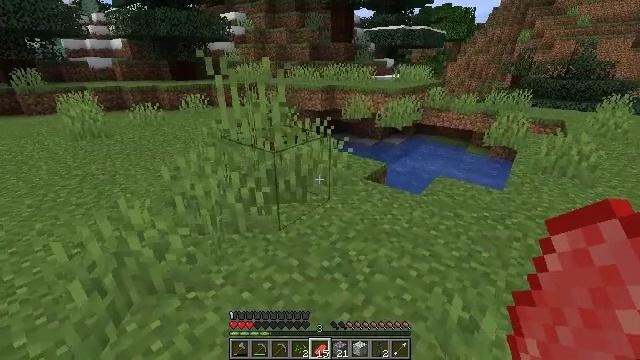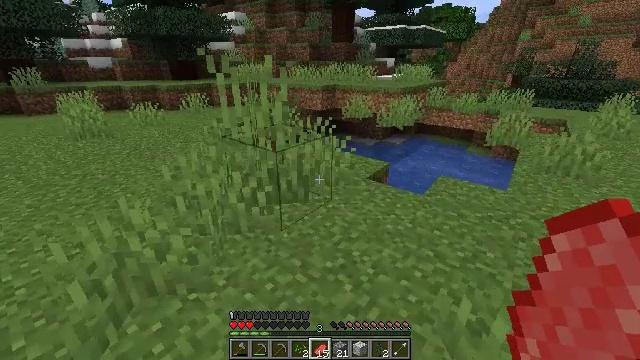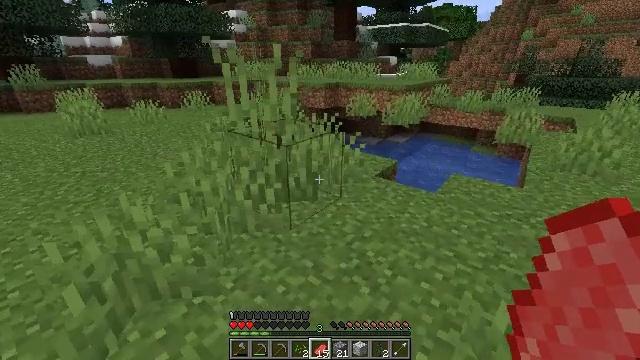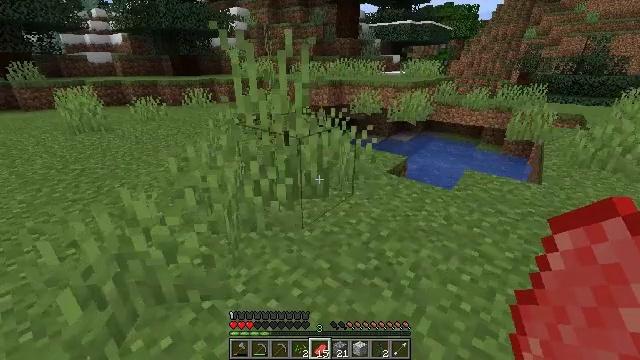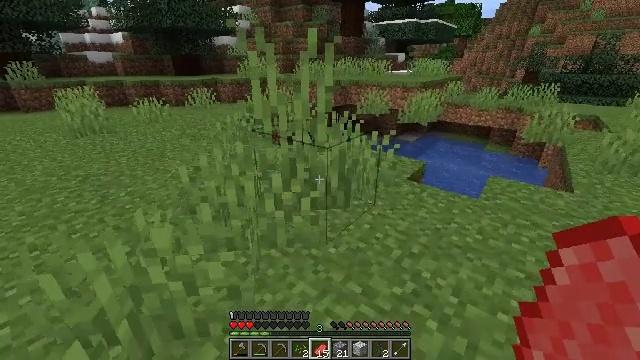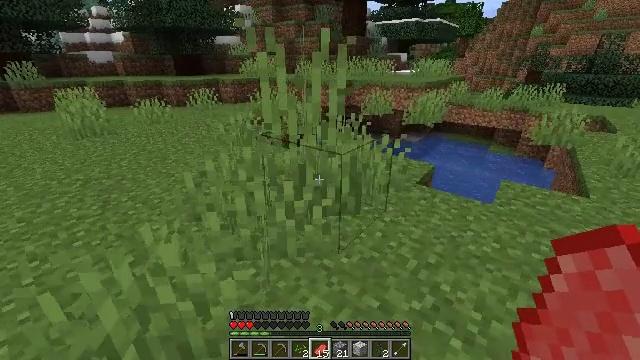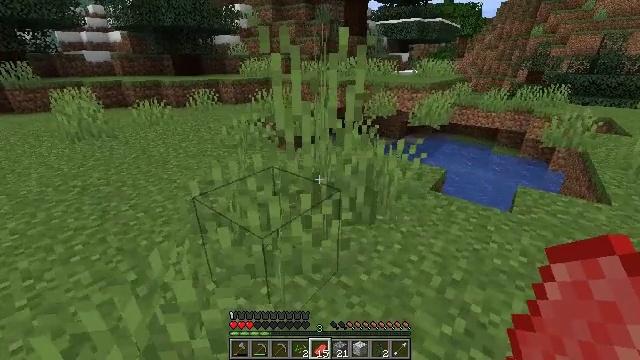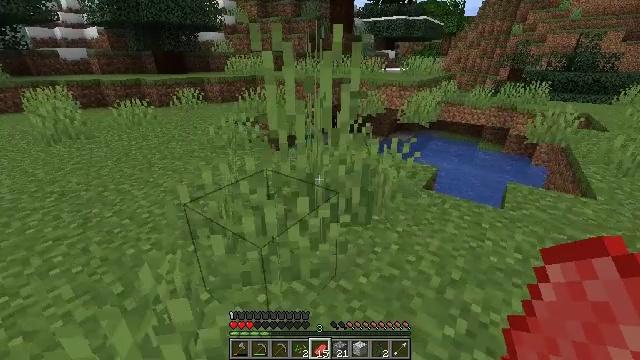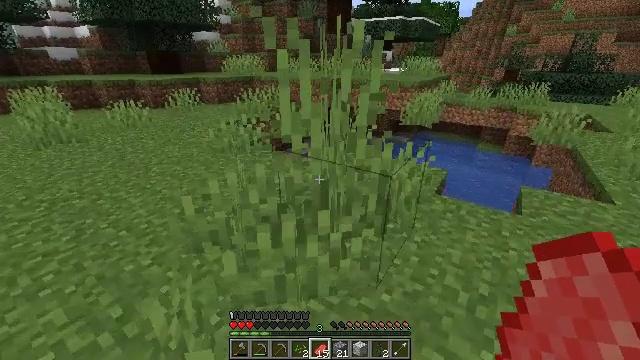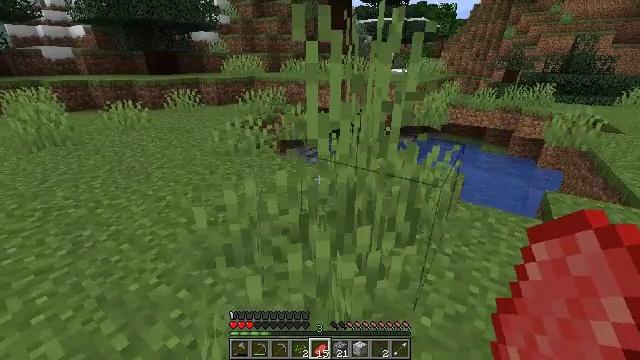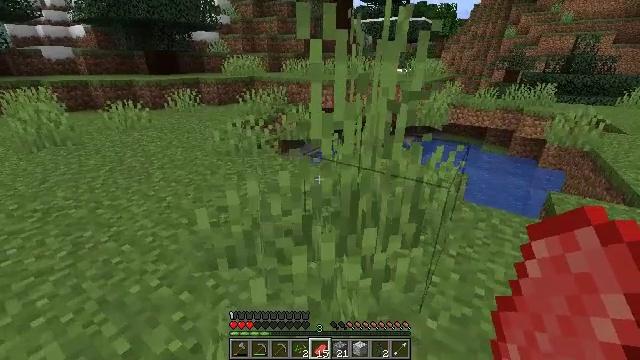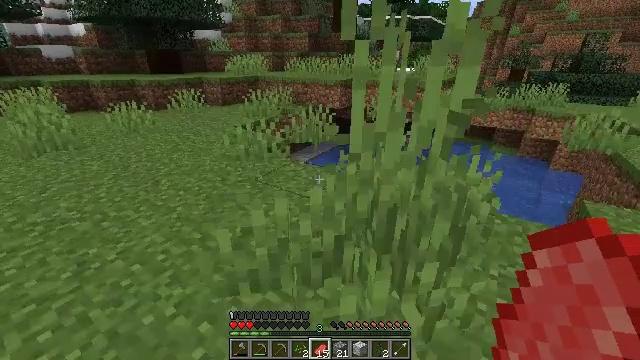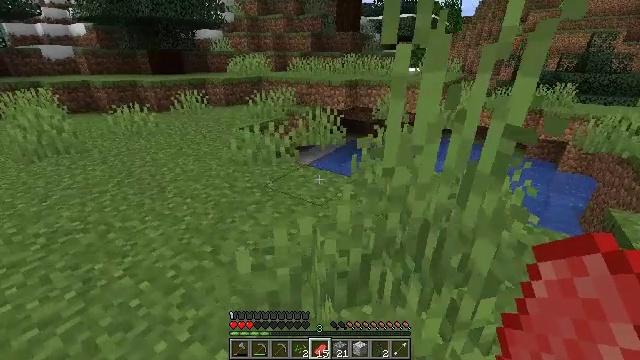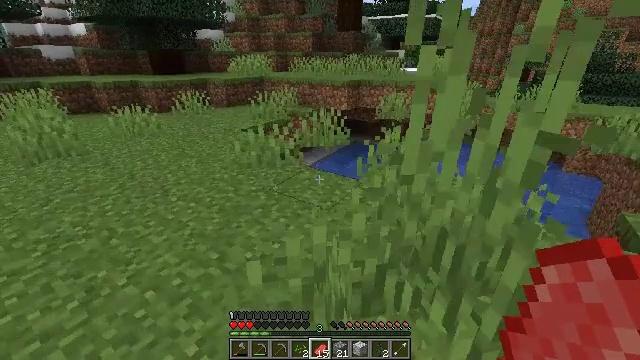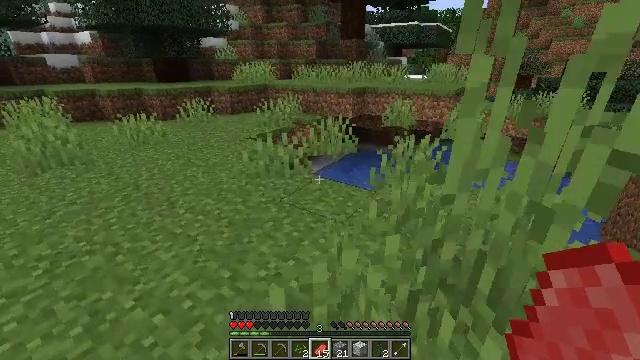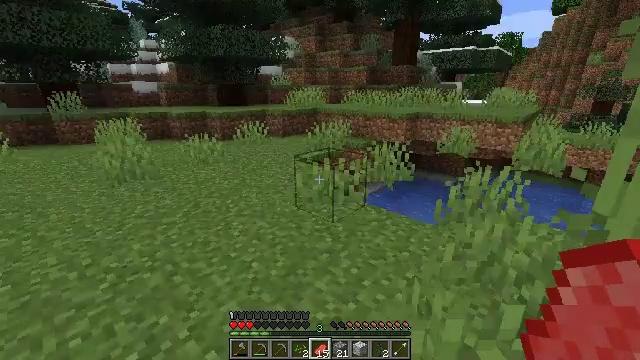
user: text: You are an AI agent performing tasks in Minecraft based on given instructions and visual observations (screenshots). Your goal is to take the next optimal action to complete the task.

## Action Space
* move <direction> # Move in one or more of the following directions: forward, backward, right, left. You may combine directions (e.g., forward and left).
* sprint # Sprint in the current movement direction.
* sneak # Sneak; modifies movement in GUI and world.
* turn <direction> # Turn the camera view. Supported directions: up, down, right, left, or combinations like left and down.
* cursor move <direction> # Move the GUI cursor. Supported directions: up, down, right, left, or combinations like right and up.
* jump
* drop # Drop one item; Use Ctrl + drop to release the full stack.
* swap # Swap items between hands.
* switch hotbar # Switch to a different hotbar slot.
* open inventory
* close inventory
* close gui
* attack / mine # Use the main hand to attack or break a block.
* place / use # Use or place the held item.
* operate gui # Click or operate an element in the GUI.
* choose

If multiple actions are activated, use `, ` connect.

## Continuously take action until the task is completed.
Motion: motion action
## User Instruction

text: Use logs and furnace to produce charcoal.
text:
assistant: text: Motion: move forward and move left
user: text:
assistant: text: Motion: move forward and move left
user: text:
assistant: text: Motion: move forward and move left
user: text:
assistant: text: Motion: move forward and move left
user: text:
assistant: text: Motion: move forward and move left
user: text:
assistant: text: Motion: move forward and move left
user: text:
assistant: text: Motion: move forward and move left, turn right
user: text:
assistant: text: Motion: move forward and move left, turn right
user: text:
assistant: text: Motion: move forward and move left
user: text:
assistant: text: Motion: move forward and move left
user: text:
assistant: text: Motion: move forward and move left
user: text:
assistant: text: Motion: move forward and move left
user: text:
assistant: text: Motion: move forward and move left
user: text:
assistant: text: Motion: move forward and move left, turn up
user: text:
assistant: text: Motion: move forward and move left, turn left and up
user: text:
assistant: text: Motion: move forward and move left, turn left and up
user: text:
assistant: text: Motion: move forward and move left, turn left and up
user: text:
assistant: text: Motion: move forward and move left
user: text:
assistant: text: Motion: move forward and move left
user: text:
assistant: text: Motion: move forward and move left
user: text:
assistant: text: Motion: move forward and move left
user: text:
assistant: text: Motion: move forward and move left
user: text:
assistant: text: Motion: move forward and move left
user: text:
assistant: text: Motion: move forward and move left, turn left
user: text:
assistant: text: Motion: move forward and move left, turn left
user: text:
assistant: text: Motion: move forward and move left, turn left and down
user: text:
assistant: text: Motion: move forward and move left, turn down
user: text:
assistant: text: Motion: move forward
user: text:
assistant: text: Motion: move forward
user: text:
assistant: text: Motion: move forward